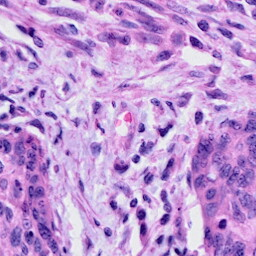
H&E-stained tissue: Cervix